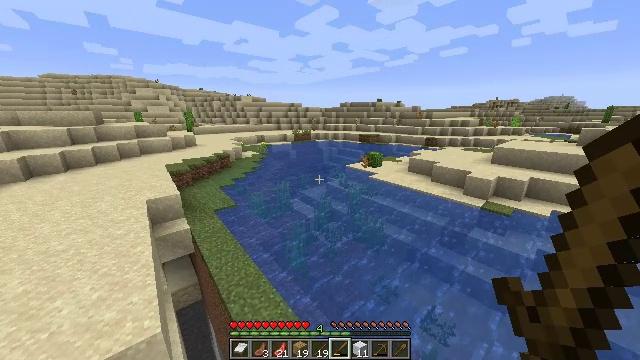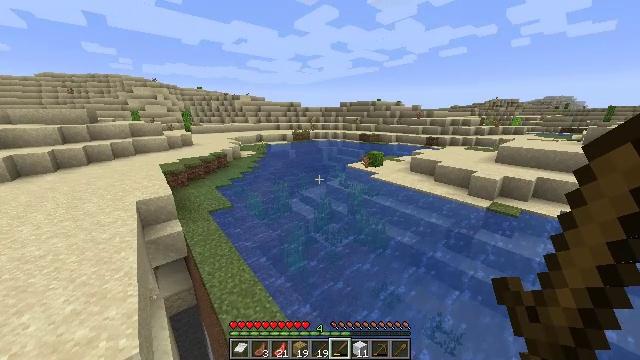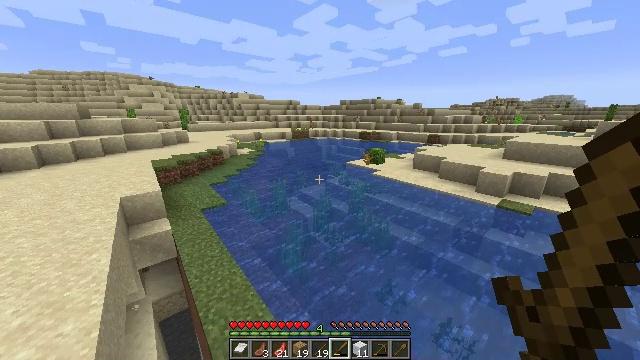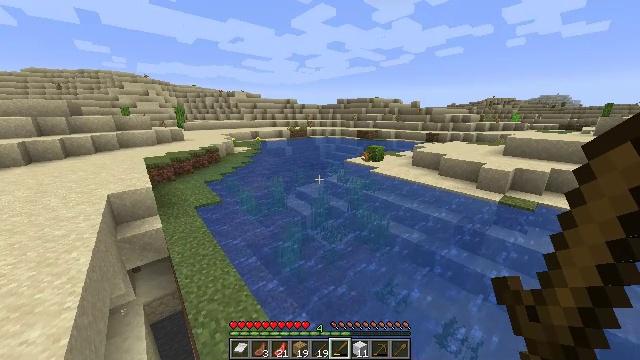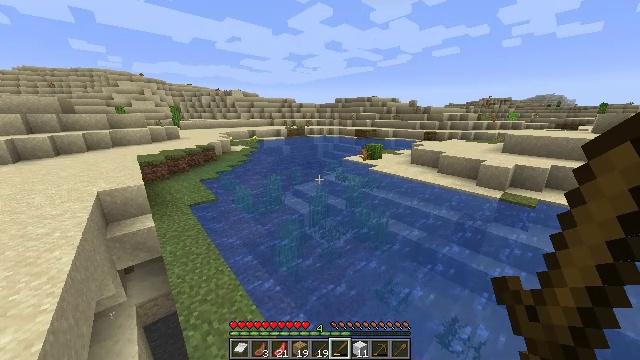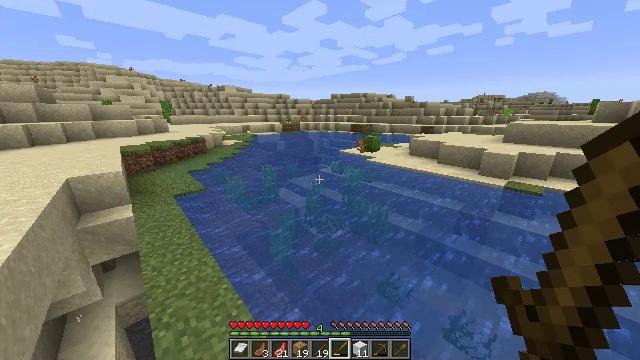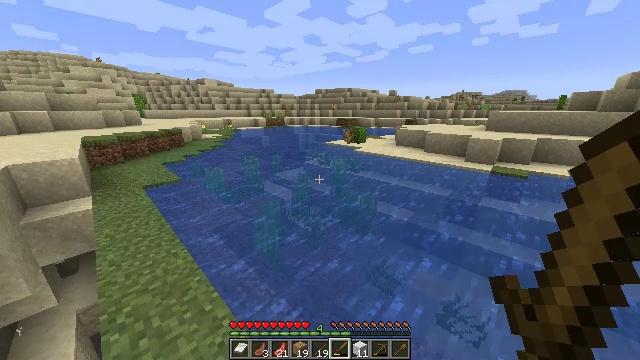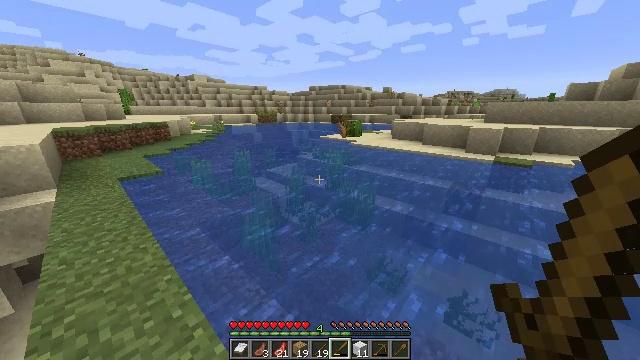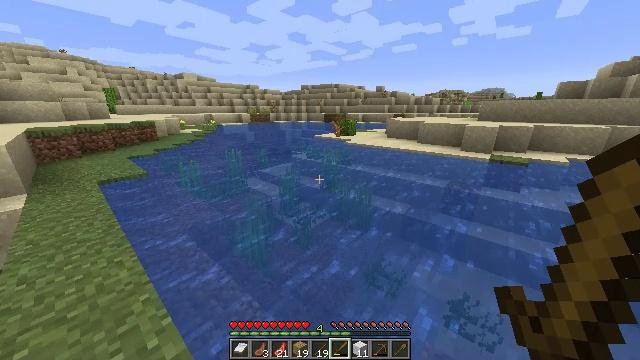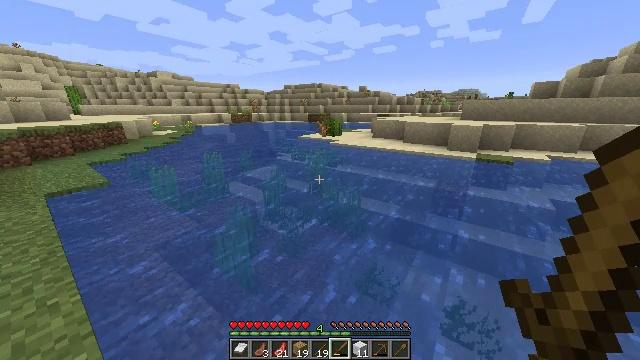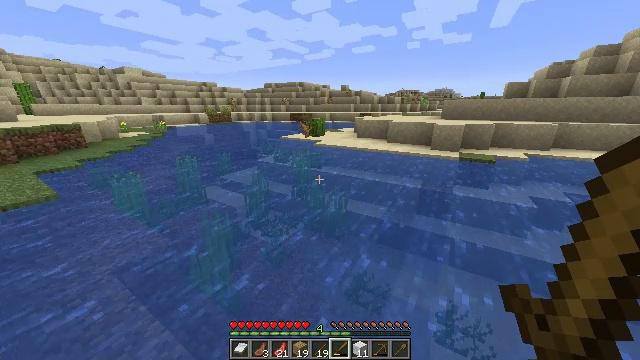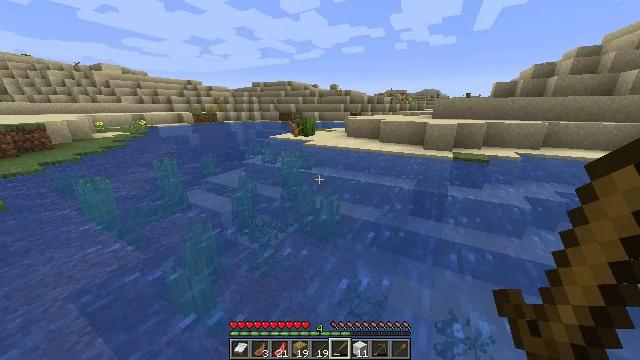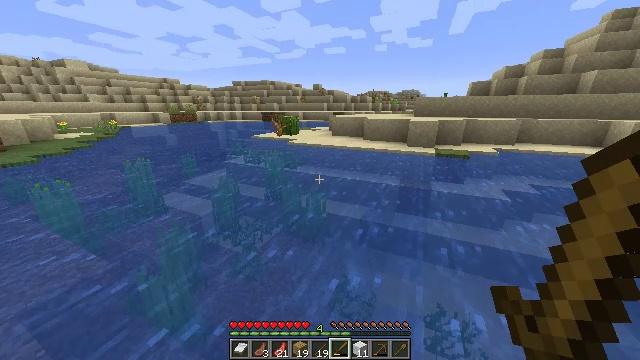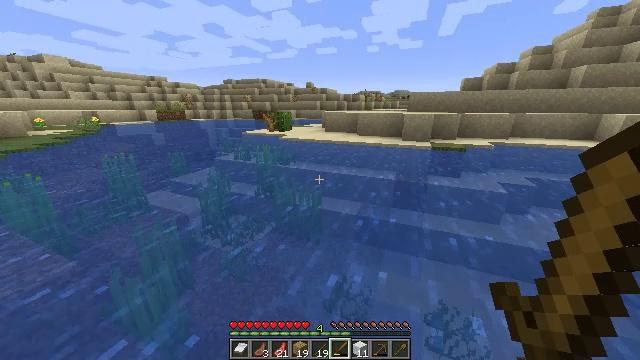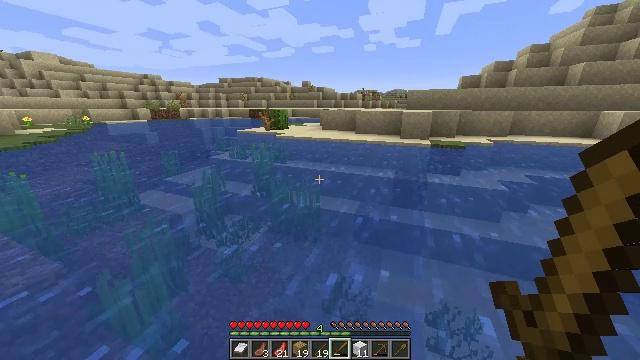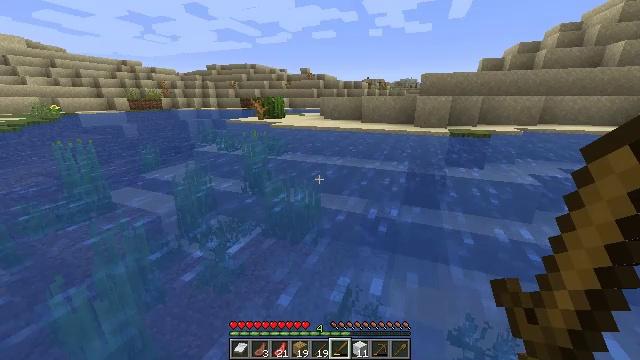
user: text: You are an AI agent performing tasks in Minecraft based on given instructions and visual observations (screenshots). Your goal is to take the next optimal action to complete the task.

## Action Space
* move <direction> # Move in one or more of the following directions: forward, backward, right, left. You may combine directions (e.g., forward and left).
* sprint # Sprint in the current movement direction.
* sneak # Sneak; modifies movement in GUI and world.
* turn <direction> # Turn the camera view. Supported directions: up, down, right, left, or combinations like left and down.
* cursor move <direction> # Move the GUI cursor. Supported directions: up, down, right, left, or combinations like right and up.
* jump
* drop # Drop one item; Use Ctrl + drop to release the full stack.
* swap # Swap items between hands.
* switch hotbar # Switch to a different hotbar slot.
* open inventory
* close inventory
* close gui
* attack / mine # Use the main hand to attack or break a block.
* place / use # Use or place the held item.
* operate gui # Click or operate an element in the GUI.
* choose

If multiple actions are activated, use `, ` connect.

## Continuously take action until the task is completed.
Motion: motion action
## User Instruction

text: Combat the rabbit.
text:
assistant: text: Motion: move forward, sprint
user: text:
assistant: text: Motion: move forward, sprint
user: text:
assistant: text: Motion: move forward, sprint
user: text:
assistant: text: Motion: move forward, sprint
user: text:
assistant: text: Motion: move forward, sprint, turn right
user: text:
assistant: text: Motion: move forward, sprint, turn right
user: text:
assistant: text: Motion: move forward, sprint, turn right
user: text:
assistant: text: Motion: move forward, sprint, turn right
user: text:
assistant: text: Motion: move forward, sprint, turn right
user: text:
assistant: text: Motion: move forward, sprint, turn right
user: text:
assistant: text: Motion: move forward, sprint, turn right
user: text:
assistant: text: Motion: move forward, sprint, turn right
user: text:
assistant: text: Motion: move forward, sprint, turn right
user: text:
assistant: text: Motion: move forward, sprint
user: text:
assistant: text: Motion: move forward, sprint
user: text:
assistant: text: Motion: move forward, sprint
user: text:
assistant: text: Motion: move forward, sprint
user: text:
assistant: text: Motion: move forward, sprint
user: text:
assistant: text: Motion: move forward, sprint
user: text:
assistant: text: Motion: move forward, sprint
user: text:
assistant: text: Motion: move forward, sprint
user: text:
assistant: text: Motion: move forward, sprint
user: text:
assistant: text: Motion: move forward, sprint
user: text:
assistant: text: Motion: move forward, sprint
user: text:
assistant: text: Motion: move forward, sprint
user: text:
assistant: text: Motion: move forward, sprint
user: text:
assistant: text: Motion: move forward, sprint
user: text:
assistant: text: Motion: move forward, sprint
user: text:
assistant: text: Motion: move forward, sprint, turn right and up
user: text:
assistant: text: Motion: move forward, sprint